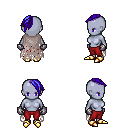
a pixel art fantasy rpg character, female body template, dark elf, purple skin, gray tattered cape, red pants, blue long mohawk hairstyle, metal gloves, gold boots, four views (front, back, left, right), 2x2 character sprite sheet, small pixel art, hard edges, no anti-aliasing